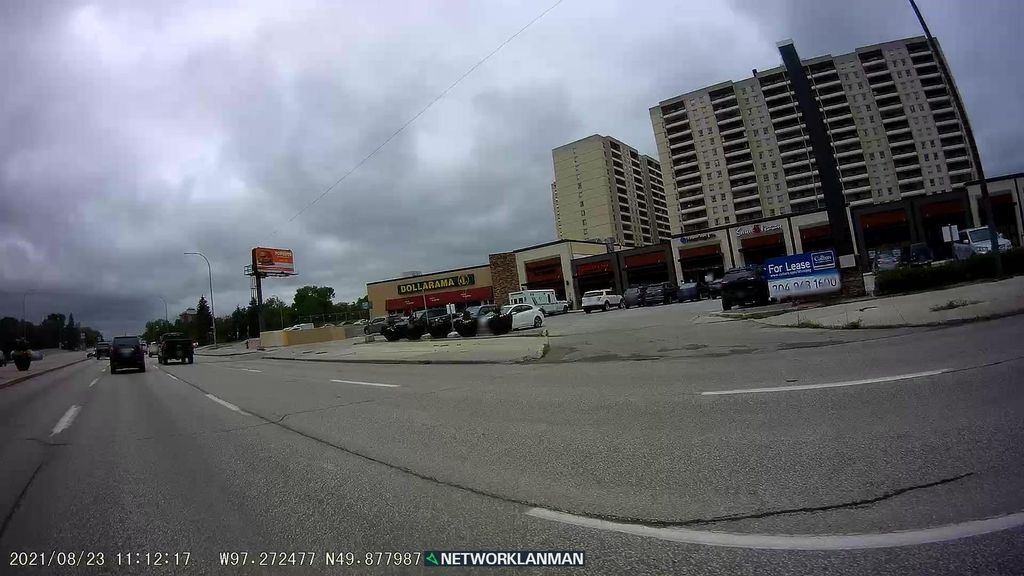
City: winnipeg